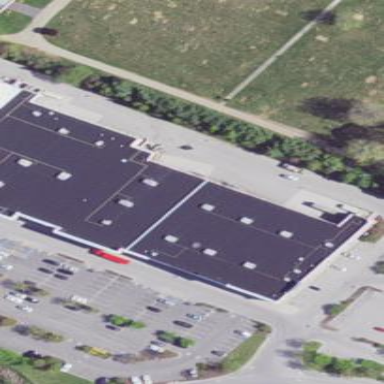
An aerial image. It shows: Retail building that houses clothes shop.